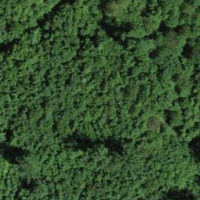
EUNIS habitat code: 52
Species observed at this site:
Cepaea nemoralis